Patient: sex F, age 80
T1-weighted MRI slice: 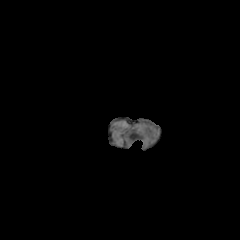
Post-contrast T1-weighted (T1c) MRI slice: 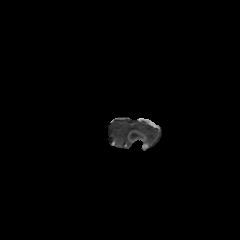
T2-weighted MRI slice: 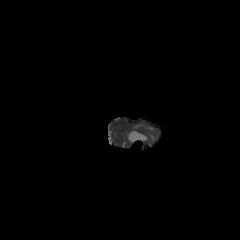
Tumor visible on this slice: yes
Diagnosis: Glioblastoma, IDH-wildtype
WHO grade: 4